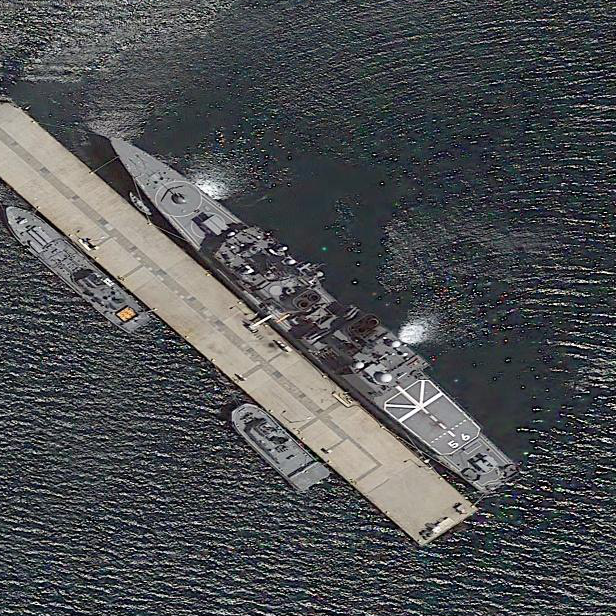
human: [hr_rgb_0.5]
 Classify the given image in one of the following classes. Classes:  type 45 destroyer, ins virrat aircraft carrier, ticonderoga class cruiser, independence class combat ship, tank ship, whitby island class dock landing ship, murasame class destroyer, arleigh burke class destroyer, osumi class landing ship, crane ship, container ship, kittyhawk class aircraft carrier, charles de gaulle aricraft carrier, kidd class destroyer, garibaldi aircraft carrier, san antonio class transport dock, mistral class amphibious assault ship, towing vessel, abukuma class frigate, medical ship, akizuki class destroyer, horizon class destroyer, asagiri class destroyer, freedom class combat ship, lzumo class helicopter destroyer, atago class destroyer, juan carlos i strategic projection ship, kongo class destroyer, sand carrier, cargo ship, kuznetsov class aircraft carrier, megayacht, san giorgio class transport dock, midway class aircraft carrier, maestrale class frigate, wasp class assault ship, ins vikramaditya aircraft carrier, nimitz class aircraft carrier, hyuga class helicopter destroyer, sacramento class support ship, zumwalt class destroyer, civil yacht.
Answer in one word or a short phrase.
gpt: Asagiri class destroyer